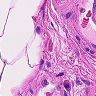
Metastatic tissue present: no